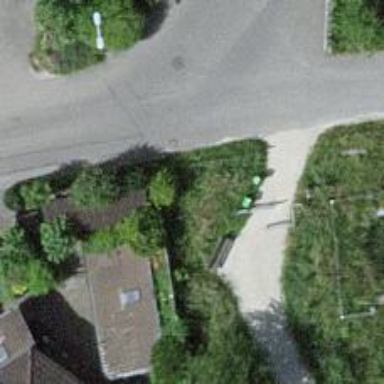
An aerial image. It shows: Bench for seating.